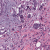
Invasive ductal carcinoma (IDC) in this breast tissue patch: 1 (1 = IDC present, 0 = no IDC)